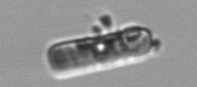
Label: Guinardia_delicatula